Question: I have a UIViewController thats presented modally. When I watch the memory allocations Instrument, the memory usage increases when the view is presented, but when it's exited the memory isn't released.
If I keep opening and closing the view, the memory just keeps getting higher.
Instruments doesn't report a memory leak!
What could be causing this? The View Controller code is below (I've skipped the didSelectRow code).
Dealloc is always called.
EDIT - I am using ARC
.h
'''
#import <UIKit/UIKit.h>
@class OutlineTextUILabel;
@interface StoreViewController : UIViewController <UITableViewDelegate, UITableViewDataSource> {
int starCount;
NSMutableArray *_singleUseArray;
NSMutableArray *_fullUseArray;
}
@property (weak, nonatomic) IBOutlet UITableView *tableView;
@property (weak, nonatomic) IBOutlet OutlineTextUILabel *starCountLbl;
- (IBAction)exitBtnPressed:(id)sender;
'''
.m
'''
#import "StoreViewController.h"
#import "NSUserDefaults+MPSecureUserDefaults.h"
#import "PowerUpCell.h"
#import "OutlineTextUILabel.h"
#import "PowerUpSingleton.h"
#import "PowerUp.h"
#define kPrefsNumberOfStars @"numberOfStars"
@interface StoreViewController ()
@end
@implementation StoreViewController
@synthesize tableView = _tableView;
@synthesize starCountLbl;
#pragma mark View Methods
- (void)viewDidLoad
{
[super viewDidLoad];
// Display star count
NSUserDefaults *prefs = [NSUserDefaults standardUserDefaults];
BOOL valid = NO;
starCount = [prefs secureIntegerForKey:kPrefsNumberOfStars valid:&valid];
if (!valid) {
NSLog(@"Stars Tampered With!");
self.starCountLbl.text = @"Err";
} else {
self.starCountLbl.text = [NSString stringWithFormat:@"%d",starCount];
}
// Tableview setup
CGRect frame2 = CGRectMake(0, 0, 320, 40);
UIView *footer = [[UIView alloc] initWithFrame:frame2];
footer.backgroundColor = [UIColor clearColor];
self.tableView.tableFooterView = footer;
self.tableView.opaque = NO;
self.tableView.backgroundView = nil;
}
- (void)viewWillAppear:(BOOL)animated
{
[super viewWillAppear:YES];
if (![[PowerUpSingleton sharedList] refreshArray]) {
NSLog(@"Error, %s",__FUNCTION__);
} else {
[self performSelectorOnMainThread:@selector(workOutSingleUseToDisplay) withObject:nil waitUntilDone:YES];
[self performSelectorOnMainThread:@selector(workOutFullUseToDisplay) withObject:nil waitUntilDone:YES];
[self.tableView reloadData];
}
}
- (void)workOutSingleUseToDisplay
{
_singleUseArray = [[NSMutableArray alloc] init];
for (PowerUp *pu in [[PowerUpSingleton sharedList] sharedArray]) {
if (!pu.fullUnlock) {
[_singleUseArray addObject:pu];
}
}
}
- (void)workOutFullUseToDisplay
{
_fullUseArray = [[NSMutableArray alloc] init];
for (PowerUp *pu in [[PowerUpSingleton sharedList] sharedArray]) {
if (pu.prefFullName != nil) {
[_fullUseArray addObject:pu];
}
}
}
- (void)didReceiveMemoryWarning
{
[super didReceiveMemoryWarning];
// Dispose of any resources that can be recreated.
}
- (BOOL)shouldAutorotateToInterfaceOrientation:(UIInterfaceOrientation)interfaceOrientation
{
return (interfaceOrientation == UIInterfaceOrientationPortrait || interfaceOrientation == UIInterfaceOrientationPortraitUpsideDown);
}
- (void)viewDidUnload {
[self setTableView:nil];
[self setStarCountLbl:nil];
[super viewDidUnload];
}
#pragma mark TableView Setup Methods
- (NSInteger)numberOfSectionsInTableView:(UITableView *)tableView
{
return 2;
}
- (NSString *)tableView:(UITableView *)tableView titleForHeaderInSection:(NSInteger)section
{
if (section == 0) {
return @"Single Use";
} else if (section == 1) {
return @"Use forever";
}
return nil;
}
- (NSInteger)tableView:(UITableView *)tableView numberOfRowsInSection:(NSInteger)section
{
if (section == 0) {
return [_singleUseArray count];
} else if (section == 1) {
return [_fullUseArray count];
}
return 0;
}
- (UITableViewCell *)tableView:(UITableView *)tableView cellForRowAtIndexPath:(NSIndexPath *)indexPath
{
NSString *cellIdentifier;
if (indexPath.section == 0) {
cellIdentifier = @"powerUpCellSingleUse";
} else if (indexPath.section == 1) {
cellIdentifier = @"powerUpCell";
}
PowerUpCell *cell = [tableView dequeueReusableCellWithIdentifier:cellIdentifier];
if (cell == nil) {
cell = [[PowerUpCell alloc] initWithStyle:UITableViewCellStyleDefault reuseIdentifier:cellIdentifier];
}
if (indexPath.section == 0) {
PowerUp *tmpPU = [_singleUseArray objectAtIndex:indexPath.row];
cell.descriptionLbl.text = tmpPU.displayName;
int cost = tmpPU.costSingle;
cell.costLbl.text = [NSString stringWithFormat:@"%d",cost];
if (cost > starCount) {
cell.costLbl.textColor = [UIColor redColor];
} else {
cell.costLbl.textColor = [UIColor blueColor];
}
int howMany = tmpPU.numberOwned;
cell.howManyLbl.text = [NSString stringWithFormat:@"%d",howMany];
} else if (indexPath.section == 1) {
PowerUp *tmpPU = [_fullUseArray objectAtIndex:indexPath.row];
cell.descriptionLbl.text = tmpPU.displayName;
int cost = tmpPU.costFull;
cell.costLbl.text = [NSString stringWithFormat:@"%d",cost];
if (cost > starCount) {
cell.costLbl.textColor = [UIColor redColor];
} else {
cell.costLbl.textColor = [UIColor blueColor];
}
if (tmpPU.fullUnlock) {
cell.costLbl.textColor = [UIColor greenColor];
cell.costLbl.text = @"---";
}
}
return cell;
}
#pragma mark -
- (IBAction)exitBtnPressed:(id)sender
{
[self dismissModalViewControllerAnimated:YES];
}
- (void)dealloc
{
NSLog(@"%s",__FUNCTION__);
self.tableView = nil;
self.starCountLbl = nil;
}
@end
'''
EDIT -------------
Something seems not to be right. I've added an NSLog to the cell alloc, and it's never called, even though the cells are created!
'''
PowerUpCell *cell = [tableView dequeueReusableCellWithIdentifier:cellIdentifier];
if (cell == nil) {
NSLog(@"new cell");
cell = [[PowerUpCell alloc] initWithStyle:UITableViewCellStyleDefault reuseIdentifier:cellIdentifier];
}
'''
EDIT July 1st ------
I've added a Navigation controller and now use push instead of modal and this problem is still here.
I've taken heap shots with Instruments by moving back and forward between views a few times and it seems maybe the cells are still hanging around, as this screenshot shows gesture recogniser still around from a previous load of the view.

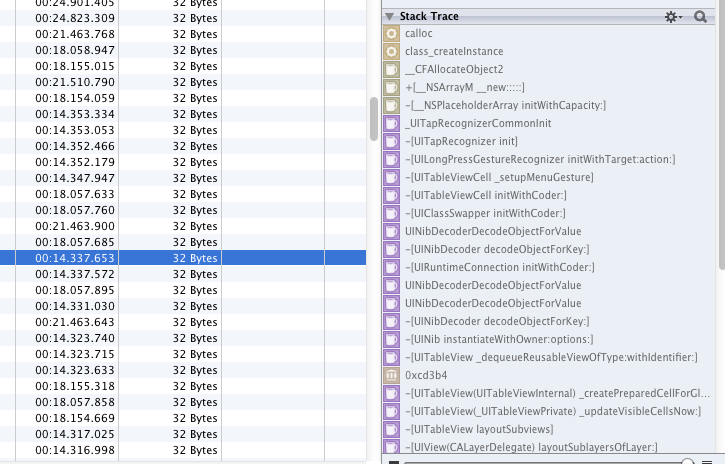
Answer: It is because you used your IBOutlets as 'weak', instead of using 'strong'.
I actually believe this is a flaw in the XCode environment, as it should warn you of this kind of behavior.
As a best practice, I would suggest letting XCode generate the IBOutlets by dragging the views to the code in the Interface Builder, to avoid such annoying pitfalls.